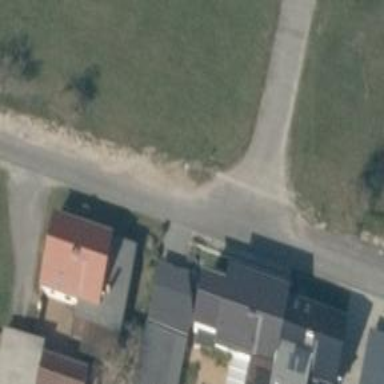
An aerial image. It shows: Residential road with asphalt surface.